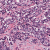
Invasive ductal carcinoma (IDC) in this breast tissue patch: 1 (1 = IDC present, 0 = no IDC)